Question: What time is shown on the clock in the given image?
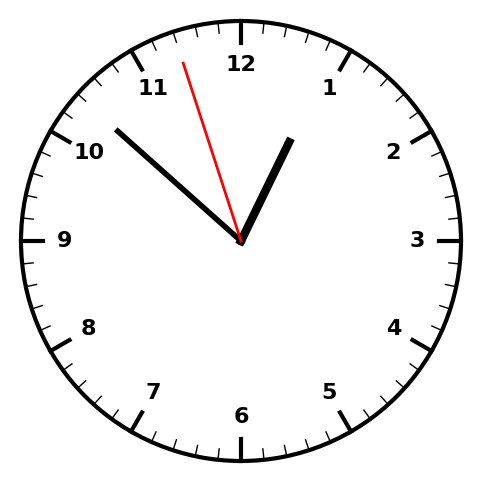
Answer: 12:51:57